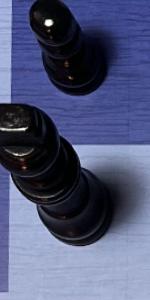
Label: King_Black